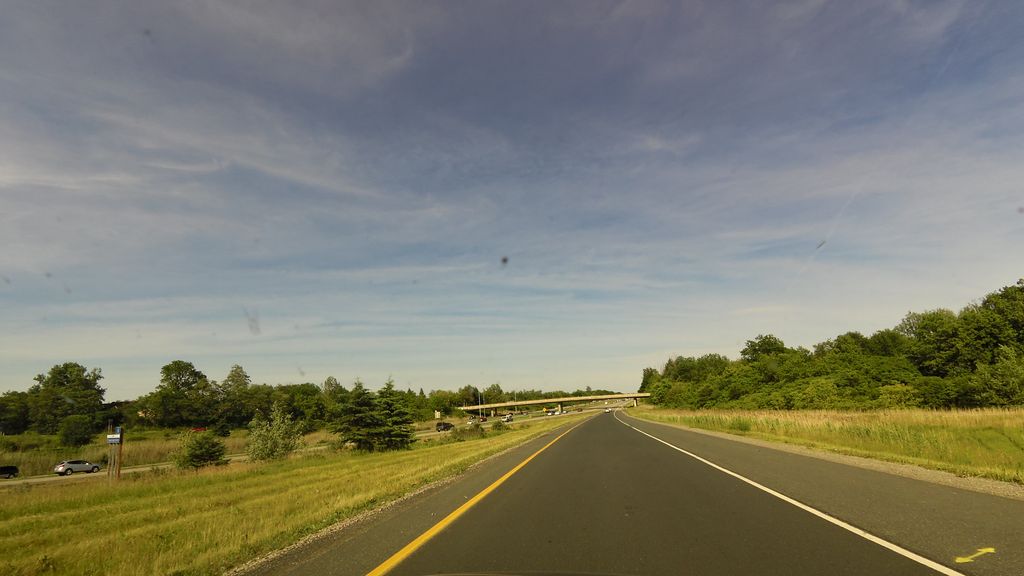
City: hamilton